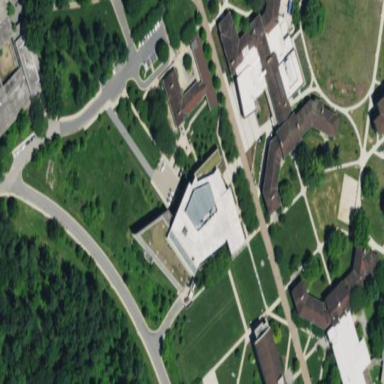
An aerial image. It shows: View of university building.